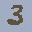
Label: 3